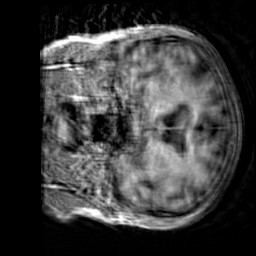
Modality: T1w
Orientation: coronal
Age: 75
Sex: male
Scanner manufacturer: siemens
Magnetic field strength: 3 T
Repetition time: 2.3 s
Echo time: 0.00303 s